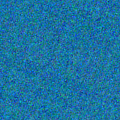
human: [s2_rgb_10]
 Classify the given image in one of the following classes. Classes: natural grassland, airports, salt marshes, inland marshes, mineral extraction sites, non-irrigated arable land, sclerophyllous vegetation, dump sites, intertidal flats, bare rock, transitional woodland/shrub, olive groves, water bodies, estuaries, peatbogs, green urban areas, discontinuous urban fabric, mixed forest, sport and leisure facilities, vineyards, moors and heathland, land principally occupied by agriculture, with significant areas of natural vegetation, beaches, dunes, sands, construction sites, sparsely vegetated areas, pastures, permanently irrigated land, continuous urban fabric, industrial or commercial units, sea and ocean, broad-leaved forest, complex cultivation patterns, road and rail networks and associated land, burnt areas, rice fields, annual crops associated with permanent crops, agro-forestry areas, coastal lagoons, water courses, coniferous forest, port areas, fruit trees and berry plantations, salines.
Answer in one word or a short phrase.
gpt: sea and ocean